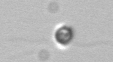
Label: flagellate